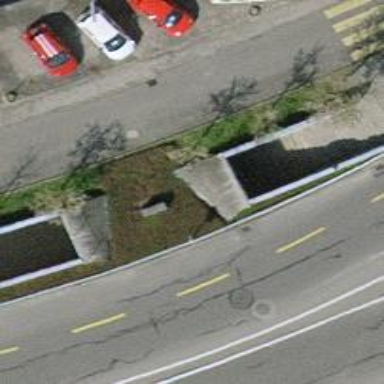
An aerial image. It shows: Concrete footway leading through tunnel.